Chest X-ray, AP view. Patient: 38 years old, sex F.
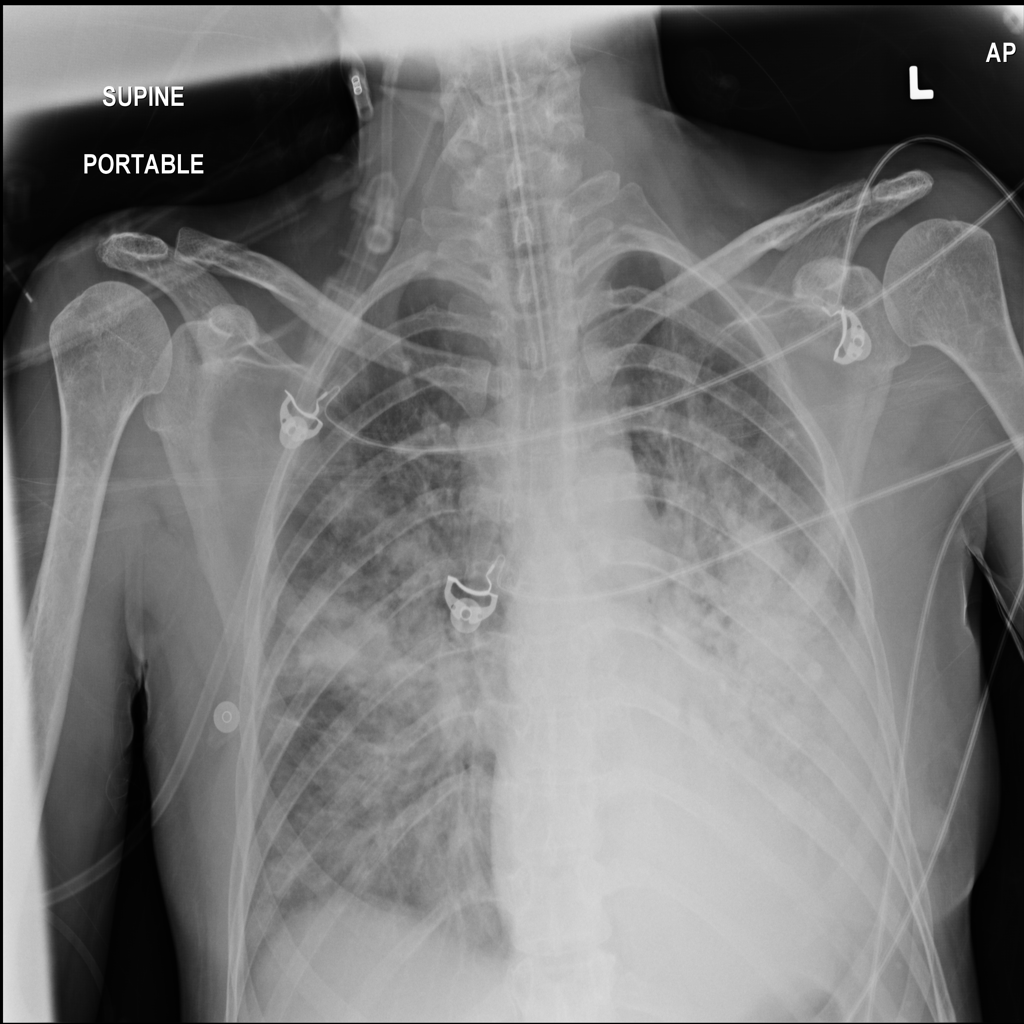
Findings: No Finding